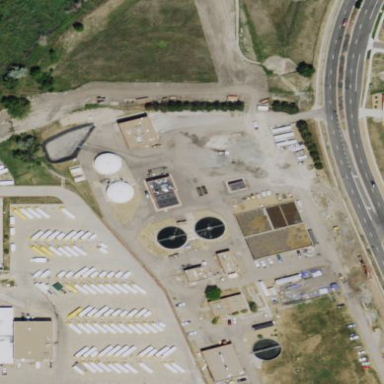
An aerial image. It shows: Industrial area with man-made wastewater plant.